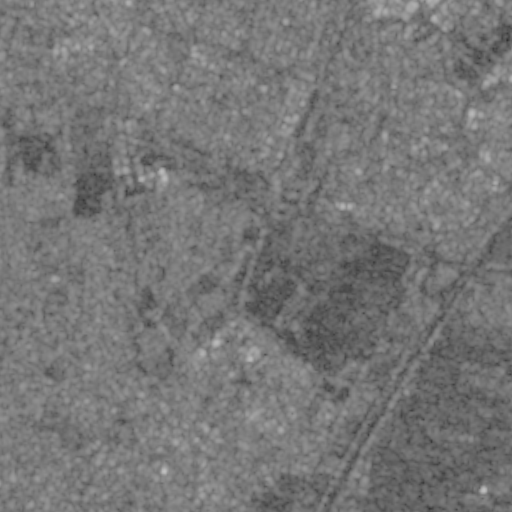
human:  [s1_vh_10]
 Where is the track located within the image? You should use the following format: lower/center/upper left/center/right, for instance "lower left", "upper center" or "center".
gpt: The track is located in the upper right of the image.
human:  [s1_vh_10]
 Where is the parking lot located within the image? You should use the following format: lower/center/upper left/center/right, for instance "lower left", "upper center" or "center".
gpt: There is no parking lot in the image.

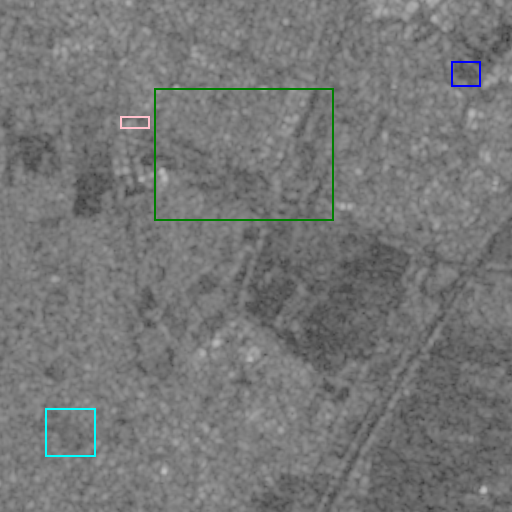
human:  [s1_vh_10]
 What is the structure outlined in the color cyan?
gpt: The structure outlined in cyan is a crop field.
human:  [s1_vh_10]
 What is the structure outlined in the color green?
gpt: The structure outlined in green is a park.
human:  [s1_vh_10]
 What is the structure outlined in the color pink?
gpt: The structure outlined in pink is a parking lot.
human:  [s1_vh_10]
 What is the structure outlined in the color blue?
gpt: The structure outlined in blue is a track.
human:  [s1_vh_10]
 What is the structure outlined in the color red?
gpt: There is no red outline.